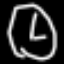
Label: clock